Question: I have a folder containing images. I want to have an image slider, like the one we can see in <URL> solution?
Here is a screen capture:

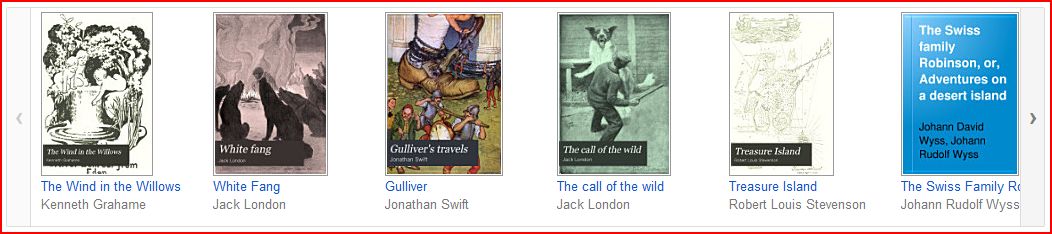
Answer: <URL> is your friend.